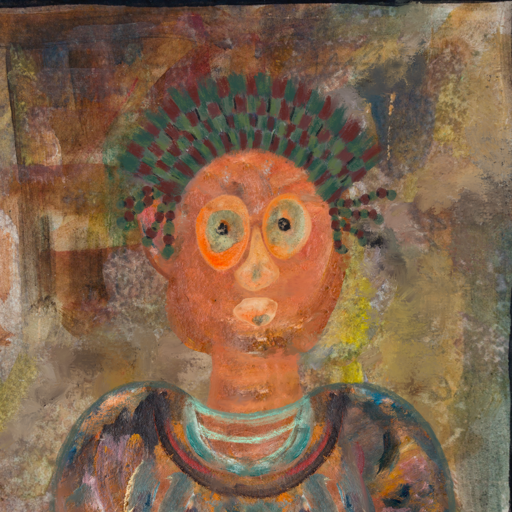
Background: Mosgoul, Head And Neck Front: Boggyland, Face Front: Childish, Bust: Boggyland, Hair Front: Blank, Head Accessory: After_Raid_Crown, Second Necklace: Blank, Necklace: Blank, Baby: Blank